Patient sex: F
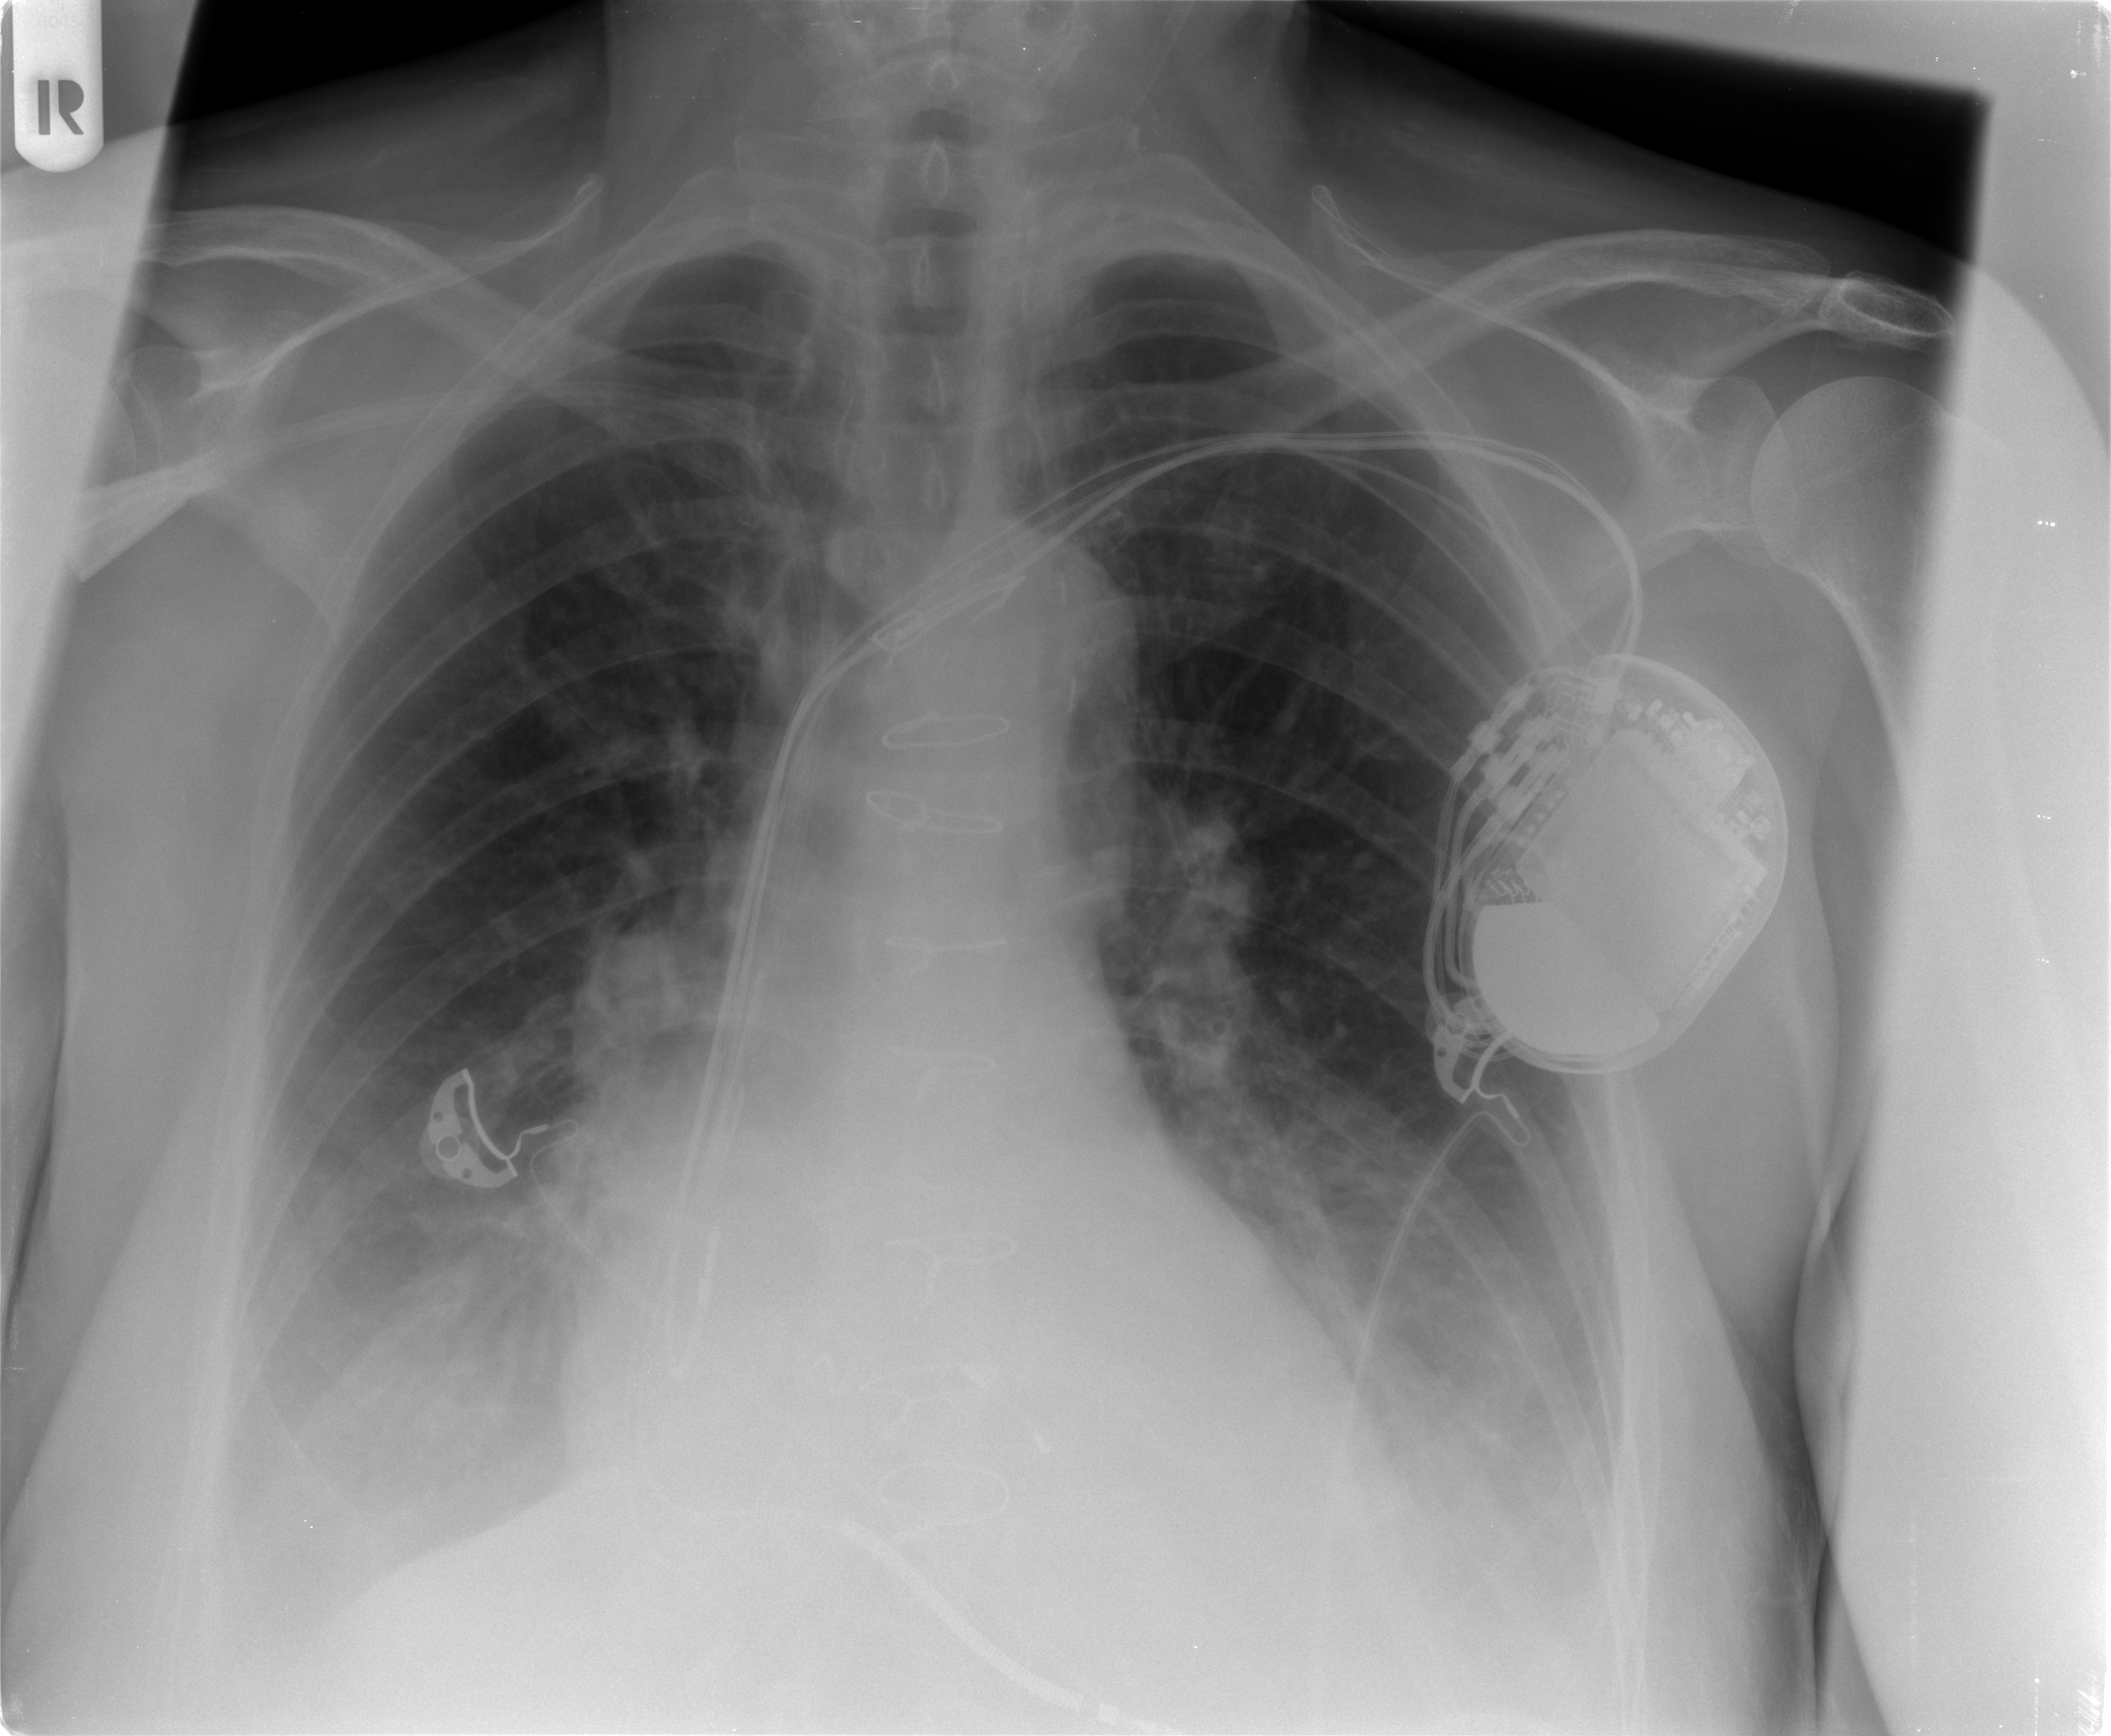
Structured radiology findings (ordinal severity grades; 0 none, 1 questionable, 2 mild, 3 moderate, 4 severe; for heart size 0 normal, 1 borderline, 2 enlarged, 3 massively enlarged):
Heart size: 2
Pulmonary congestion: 1
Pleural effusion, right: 2
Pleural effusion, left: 2
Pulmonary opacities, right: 0
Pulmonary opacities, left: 0
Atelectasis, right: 2
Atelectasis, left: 2